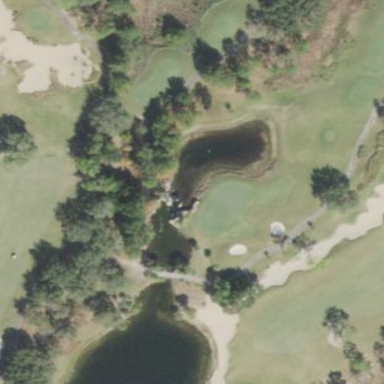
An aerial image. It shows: Grassy area designated for driving range golf.